Question: In my deferred renderer, the depth buffer holds values in the range from about '0.9700' to '1.0000'. I found this out by drawing pixels in a given depth range black. This is the shader code I used.
'''
bool inrange(in float position)
{
float z = texture2D(depth, coord).r;
return abs(position - z) < 0.0001;
}
void main()
{
if(inrange(0.970)) image = vec3(0);
else result = texture2D(image, coord);
}
'''
And this is how it looks like. I tried several depth values. This image is for the depth value '0.998'.

I use a as texture of the type 'GL_DEPTH24_STENCIL8' and format 'GL_FLOAT_32_UNSIGNED_INT_24_8_REV' as depth and stencil attachment.
Is there an explanation for my depth values to be in this range? Is it default behavior? I would like them to be in the range of '0.0000' and '1.0000'.
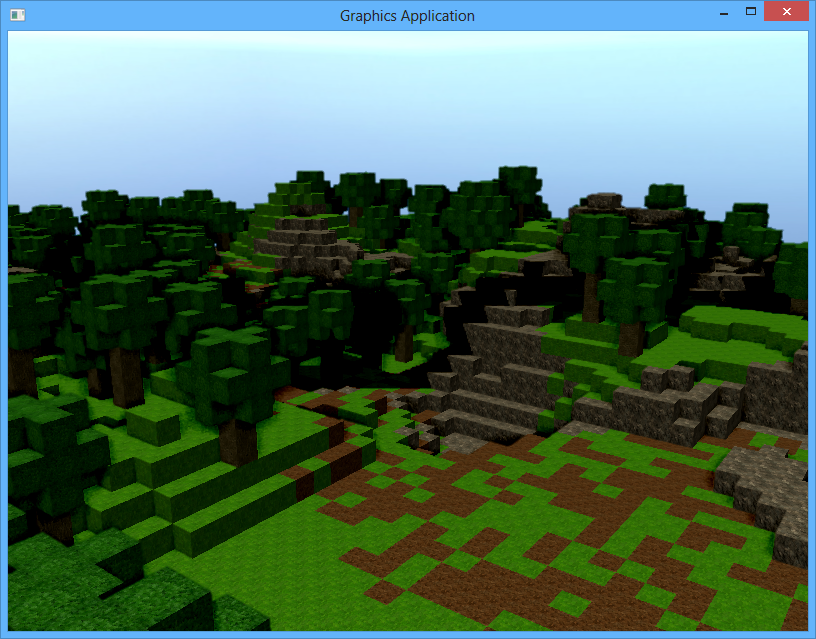
Answer: Sounds like a perspective near clipping plane very close to the origin. When building the perspective matrix try to set the near clipping as far as possible from the origin.